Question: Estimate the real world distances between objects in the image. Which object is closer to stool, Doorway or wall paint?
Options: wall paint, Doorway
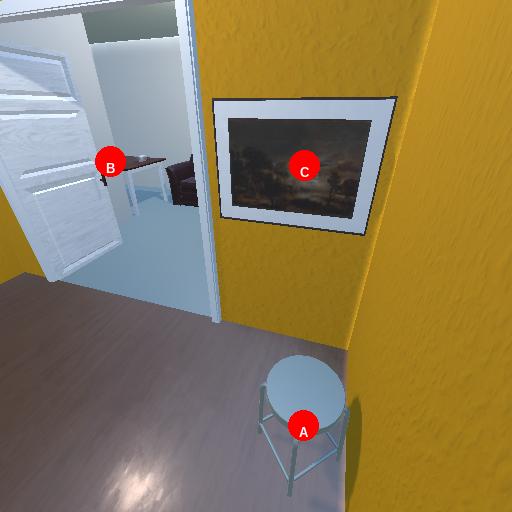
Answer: wall paint